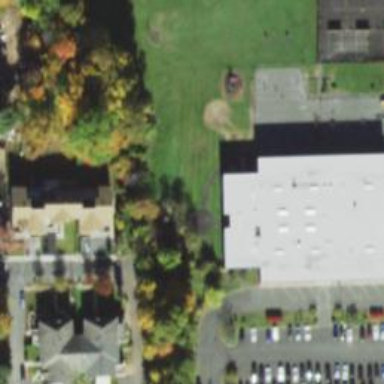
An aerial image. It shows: School building.